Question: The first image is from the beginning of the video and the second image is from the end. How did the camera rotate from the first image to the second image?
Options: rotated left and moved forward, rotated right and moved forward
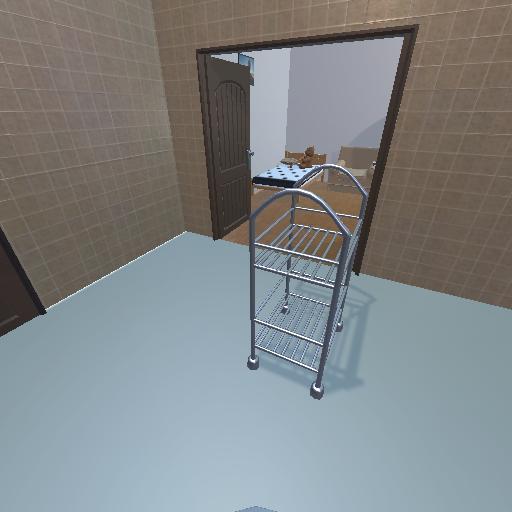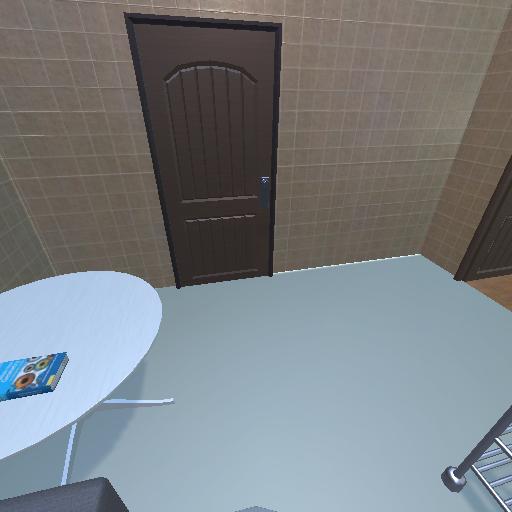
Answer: rotated left and moved forward